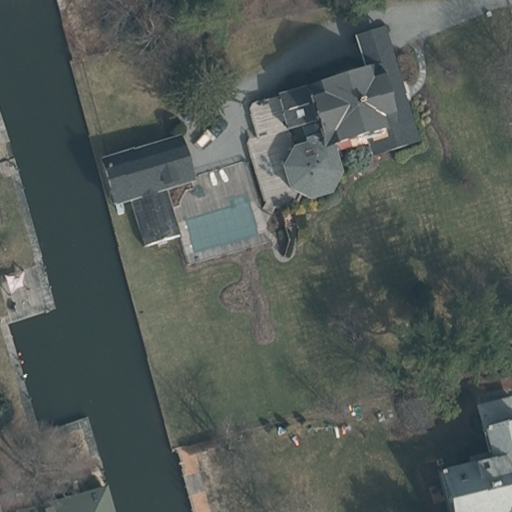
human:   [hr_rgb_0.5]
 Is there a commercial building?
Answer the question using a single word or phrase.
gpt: no

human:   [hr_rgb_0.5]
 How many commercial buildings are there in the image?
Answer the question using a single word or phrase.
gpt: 0

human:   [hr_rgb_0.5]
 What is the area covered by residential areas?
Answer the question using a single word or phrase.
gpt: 10595m2

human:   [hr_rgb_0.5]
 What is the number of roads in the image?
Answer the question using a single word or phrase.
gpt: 0

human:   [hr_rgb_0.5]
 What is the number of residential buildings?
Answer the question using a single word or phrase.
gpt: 4

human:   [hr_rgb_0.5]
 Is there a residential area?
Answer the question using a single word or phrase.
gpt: yes

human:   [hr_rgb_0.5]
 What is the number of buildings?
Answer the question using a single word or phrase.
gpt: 4

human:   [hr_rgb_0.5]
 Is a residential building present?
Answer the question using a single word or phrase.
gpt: yes

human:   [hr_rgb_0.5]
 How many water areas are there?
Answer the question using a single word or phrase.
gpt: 1

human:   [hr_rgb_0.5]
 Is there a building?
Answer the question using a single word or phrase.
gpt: yes

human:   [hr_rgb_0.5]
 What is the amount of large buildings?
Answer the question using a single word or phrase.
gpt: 1

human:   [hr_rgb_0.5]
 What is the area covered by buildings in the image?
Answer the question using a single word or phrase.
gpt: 1028m2

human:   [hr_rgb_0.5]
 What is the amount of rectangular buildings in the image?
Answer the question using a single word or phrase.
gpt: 1

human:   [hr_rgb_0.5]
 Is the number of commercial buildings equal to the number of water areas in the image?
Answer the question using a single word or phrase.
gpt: no

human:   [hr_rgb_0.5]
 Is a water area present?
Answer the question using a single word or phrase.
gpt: yes

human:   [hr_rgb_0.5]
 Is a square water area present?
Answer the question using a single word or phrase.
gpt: no

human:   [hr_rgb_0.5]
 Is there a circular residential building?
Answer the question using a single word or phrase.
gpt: no

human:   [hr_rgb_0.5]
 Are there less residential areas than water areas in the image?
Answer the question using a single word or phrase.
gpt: no

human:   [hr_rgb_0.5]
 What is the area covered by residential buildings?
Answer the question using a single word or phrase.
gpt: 1028m2

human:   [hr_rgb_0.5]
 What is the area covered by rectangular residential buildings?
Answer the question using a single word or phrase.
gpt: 63m2

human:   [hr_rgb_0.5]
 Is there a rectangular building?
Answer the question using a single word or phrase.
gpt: yes

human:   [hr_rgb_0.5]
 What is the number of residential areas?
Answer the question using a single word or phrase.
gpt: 1

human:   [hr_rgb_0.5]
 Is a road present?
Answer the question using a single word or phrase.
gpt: no

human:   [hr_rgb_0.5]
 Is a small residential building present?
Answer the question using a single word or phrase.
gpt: yes

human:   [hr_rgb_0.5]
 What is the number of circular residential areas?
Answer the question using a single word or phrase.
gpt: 0

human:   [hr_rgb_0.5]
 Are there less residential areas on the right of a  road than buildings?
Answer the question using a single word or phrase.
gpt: yes

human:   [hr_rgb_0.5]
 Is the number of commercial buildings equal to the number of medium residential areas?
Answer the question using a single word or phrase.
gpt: yes

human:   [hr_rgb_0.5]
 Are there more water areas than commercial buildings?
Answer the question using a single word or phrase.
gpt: yes

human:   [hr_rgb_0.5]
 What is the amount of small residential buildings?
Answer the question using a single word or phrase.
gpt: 2

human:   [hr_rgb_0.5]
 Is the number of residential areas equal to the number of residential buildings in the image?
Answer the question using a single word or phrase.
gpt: no

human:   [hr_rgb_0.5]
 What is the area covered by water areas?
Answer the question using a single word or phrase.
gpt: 1550m2

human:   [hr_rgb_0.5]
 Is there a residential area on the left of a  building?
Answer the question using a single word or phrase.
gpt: no

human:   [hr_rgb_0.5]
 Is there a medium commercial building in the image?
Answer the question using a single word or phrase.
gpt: no

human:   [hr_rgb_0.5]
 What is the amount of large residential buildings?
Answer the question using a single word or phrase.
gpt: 1

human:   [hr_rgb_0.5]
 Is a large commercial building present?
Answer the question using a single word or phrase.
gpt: no

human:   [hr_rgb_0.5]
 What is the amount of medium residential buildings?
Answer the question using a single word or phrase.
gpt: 1

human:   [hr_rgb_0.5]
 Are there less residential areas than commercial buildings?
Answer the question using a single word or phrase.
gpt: no

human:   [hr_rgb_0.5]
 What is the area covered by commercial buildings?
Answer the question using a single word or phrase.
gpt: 0m2

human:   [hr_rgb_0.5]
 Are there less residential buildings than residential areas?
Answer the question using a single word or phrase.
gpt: no

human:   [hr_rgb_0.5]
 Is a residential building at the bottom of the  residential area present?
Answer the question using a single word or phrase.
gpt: no

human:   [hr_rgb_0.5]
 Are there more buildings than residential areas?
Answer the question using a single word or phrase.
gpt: yes

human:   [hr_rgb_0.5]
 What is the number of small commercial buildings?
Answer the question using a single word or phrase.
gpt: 0

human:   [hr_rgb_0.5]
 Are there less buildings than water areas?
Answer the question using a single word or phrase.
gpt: no

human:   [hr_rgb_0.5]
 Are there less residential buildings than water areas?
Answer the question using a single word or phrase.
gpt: no

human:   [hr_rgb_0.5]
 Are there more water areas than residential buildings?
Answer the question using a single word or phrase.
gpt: no

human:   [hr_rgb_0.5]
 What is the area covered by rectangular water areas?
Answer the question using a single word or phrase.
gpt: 1550m2

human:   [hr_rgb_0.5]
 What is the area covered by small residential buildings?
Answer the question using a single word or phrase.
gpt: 144m2

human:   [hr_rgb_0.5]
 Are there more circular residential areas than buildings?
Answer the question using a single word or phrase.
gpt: no

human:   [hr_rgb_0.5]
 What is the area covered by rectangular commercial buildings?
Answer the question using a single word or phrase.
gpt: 0m2

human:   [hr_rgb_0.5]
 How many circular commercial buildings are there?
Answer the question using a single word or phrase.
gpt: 0

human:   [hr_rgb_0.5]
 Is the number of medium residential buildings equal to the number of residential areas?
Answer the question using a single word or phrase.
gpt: yes

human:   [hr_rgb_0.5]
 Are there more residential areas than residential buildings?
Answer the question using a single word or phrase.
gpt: no

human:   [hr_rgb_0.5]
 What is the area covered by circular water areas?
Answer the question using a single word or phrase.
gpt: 0m2

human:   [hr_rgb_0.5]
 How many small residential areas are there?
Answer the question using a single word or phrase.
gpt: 0

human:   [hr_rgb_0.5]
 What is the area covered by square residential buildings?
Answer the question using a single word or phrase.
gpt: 0m2

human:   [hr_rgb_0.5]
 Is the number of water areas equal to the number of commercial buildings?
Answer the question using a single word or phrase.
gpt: no

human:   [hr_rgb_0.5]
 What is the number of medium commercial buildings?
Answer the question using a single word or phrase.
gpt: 0

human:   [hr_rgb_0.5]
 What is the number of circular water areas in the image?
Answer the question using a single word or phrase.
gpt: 0

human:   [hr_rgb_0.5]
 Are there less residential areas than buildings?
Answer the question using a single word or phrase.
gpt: yes

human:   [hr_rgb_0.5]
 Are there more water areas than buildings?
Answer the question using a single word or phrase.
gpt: no

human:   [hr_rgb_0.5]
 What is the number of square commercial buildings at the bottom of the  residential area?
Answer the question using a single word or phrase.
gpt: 0

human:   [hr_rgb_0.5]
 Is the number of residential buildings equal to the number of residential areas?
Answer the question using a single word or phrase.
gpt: no

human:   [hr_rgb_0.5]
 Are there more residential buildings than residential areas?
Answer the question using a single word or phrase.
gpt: yes

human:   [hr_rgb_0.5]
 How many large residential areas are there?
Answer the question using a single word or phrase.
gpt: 1